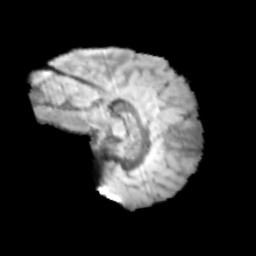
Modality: T2w
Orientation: sagittal
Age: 9
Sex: male
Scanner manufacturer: siemens
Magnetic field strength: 3 T
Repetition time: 3.8 s
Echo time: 0.07 s